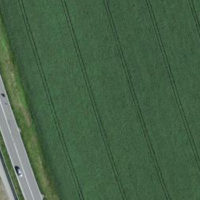
EUNIS habitat code: 52
Species observed at this site:
Phoenicurus ochruros